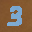
Label: 3